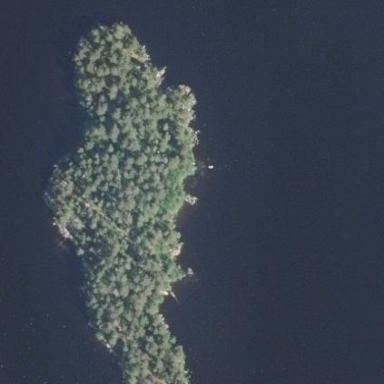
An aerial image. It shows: Islet surrounded by woodland.